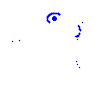
Particle: pion